Question: I most recently had great progress in getting Vertex buffer objects to work.
So I moved on to Element arrays and I figured with such implemented I could then load vertices and face data from an obj.
I'm not too good at reading files in c++ so I wrote a python doc to parse the obj and write 2 separate txts to give me a vertex array and face indices and pasted them directly in my code. Which is like 6000 lines but it works (without compiling errors).
And Here's what it looks like
.
I think they're wrong. I'm not sure. The order of the vertices and faces aren't changed just extracted from the obj because I don't have normals or textures working for buffer objects yet. I kinda do if you look at the cube but not really.
Heres the <URL>
'''
void Mesh_handle::DrawTri(){
glBindBuffer(GL_ARRAY_BUFFER,vertexbufferid);
glBindBuffer(GL_ELEMENT_ARRAY_BUFFER,elementbufferid);
int index1=glGetAttribLocation(bound_program,"inputvertex");
int index2=glGetAttribLocation(bound_program,"inputcolor");
int index3=glGetAttribLocation(bound_program,"inputtexcoord");
glEnableVertexAttribArray(index1);
glVertexAttribPointer(index1,3,GL_FLOAT,GL_FALSE,9*sizeof(float),0);
glEnableVertexAttribArray(index2);
glVertexAttribPointer(index2,4,GL_FLOAT,GL_FALSE,9*sizeof(float),(void*)(3*sizeof(float)));
glEnableVertexAttribArray(index3);
glVertexAttribPointer(index3,2,GL_FLOAT,GL_FALSE,9*sizeof(float),(void*)(7*sizeof(float)));
glDrawArrays(GL_TRIANGLE_STRIP,0,elementcount);
//glDrawElements(GL_TRIANGLE_STRIP,elementcount,GL_UNSIGNED_INT,0);
}
'''
My python parser which just writes the info into a file: <URL>
The object is Ezreal from League of Legends
I'm not sure if I'm reading the faces wrong or if their not even what I thought they were. Am I suppose to use 'GL_TRIANGLE_STRIP' or something else. Any hints or request more info.
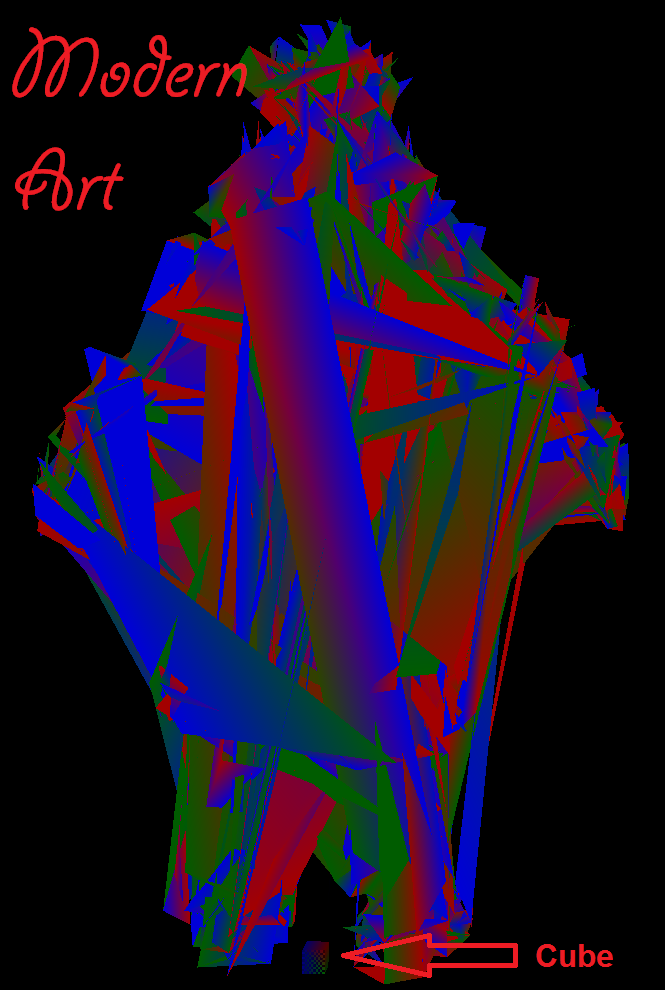
Answer: First, as Andreas stated, .obj files use 1-based indices, so you need to convert them to 0-based indices.
Second:
'''
glDrawArrays(GL_TRIANGLE_STRIP,0,elementcount);
//glDrawElements(GL_TRIANGLE_STRIP,elementcount,GL_UNSIGNED_INT,0);
'''
Unless you did some special work to turn the face list you were given in your .obj file into a triangle , you don't have triangle strips. You should be rendering 'GL_TRIANGLES', not strips.